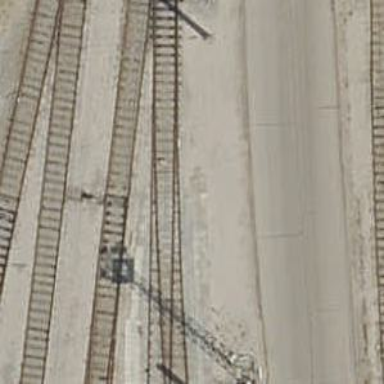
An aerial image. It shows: Rail yard with electrified contact lines for the railway.